Question: I am developing a backend that requires to have graphs with information associated in a javascript why. The idea is to reproduce something similar to Google Analytics/Webmaster Tools:

I also like to reproduce the "hover" caption when someone moves throw the days.
Does anybody knows if this is possible to do it with JavaScript? It's not allowed to use jQuery, so no "use jQuery" replies please.
Thank you in advance
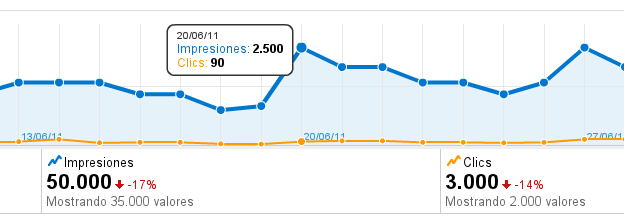
Answer: There are loads of svg-based javascript libraries for drawing charts that support custom tooltips among other features.
My personal favourite is <URL> which is a full-feautured stand-alone library.
The charting libraries of <URL> are also very good and support custom tooltips if you don't mind them being not standalone.
All of these libraries support at least IE7+, mobile devices and all other major browsers.
for charts. They are all amazingly customizable and unless you need a very special kind of charts these will work great for you.